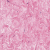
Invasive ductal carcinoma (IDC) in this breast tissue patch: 0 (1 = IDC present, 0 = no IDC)